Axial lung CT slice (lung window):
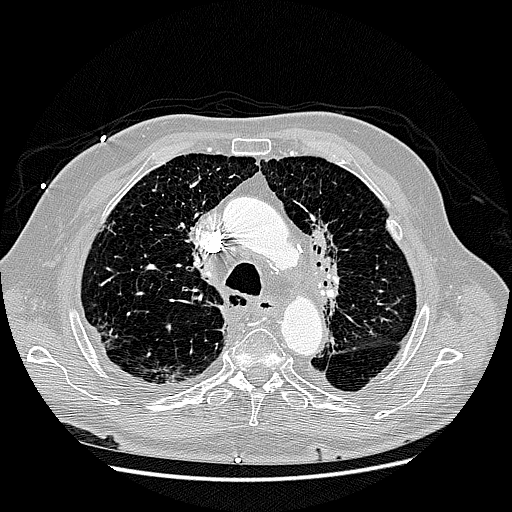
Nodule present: no